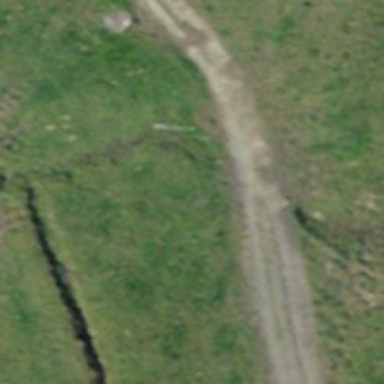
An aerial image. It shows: Culvert tunnel.